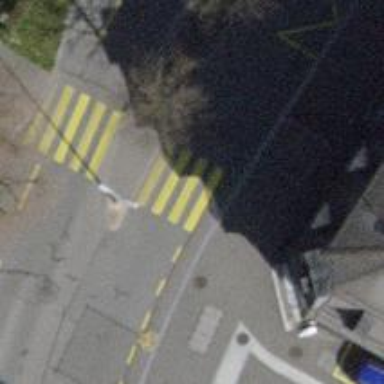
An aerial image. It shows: Uncontrolled zebra crossing with central island.